Question: I know JBoss server web console page has some tags on left side of screen.Why my JBoss 5.1.0.GA miss web console tags? See screenshot;

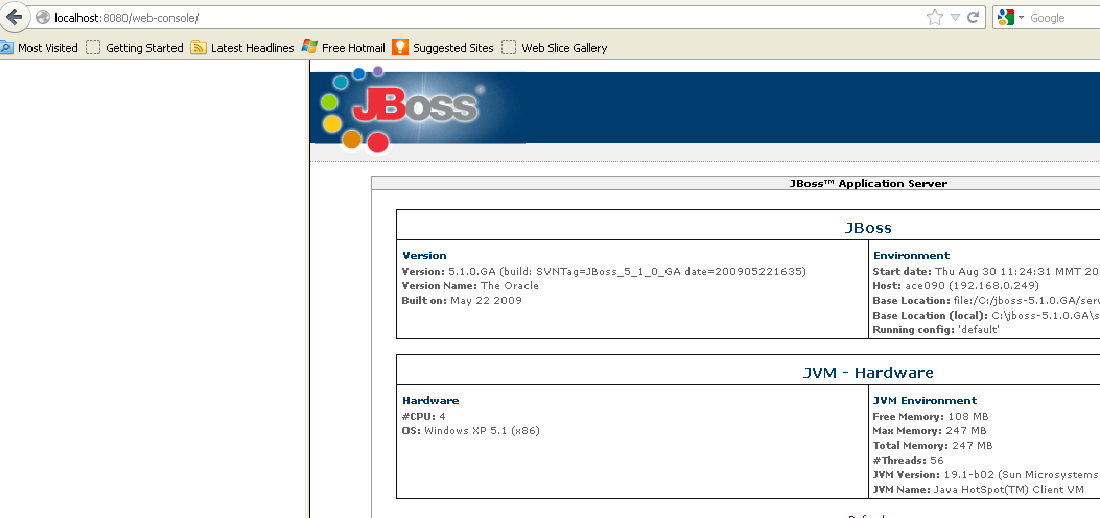
Answer: For display left side of web-console is responsible Java Applet. Maybe you don't have Java Plugin in your browser?
If you use Firefox or Chrome you can check it by input in address bar such command: 'about:plugins'.